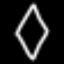
Label: diamond